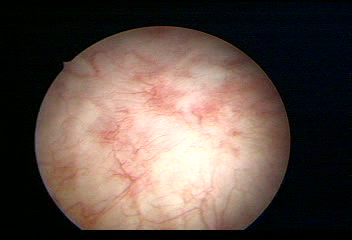
Modality: WLC
Class: Normal mucosa
Bladder cancer association: No